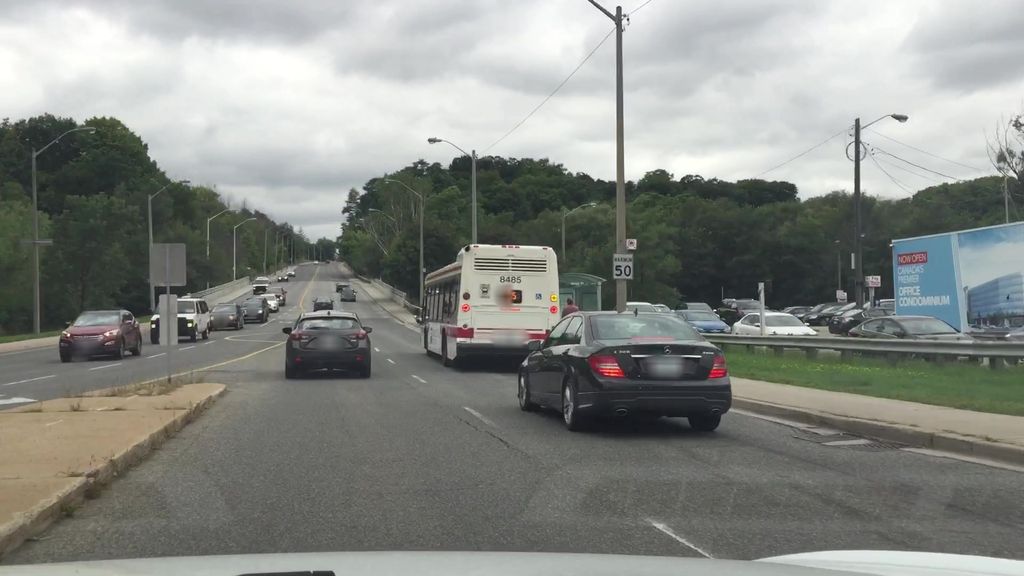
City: toronto